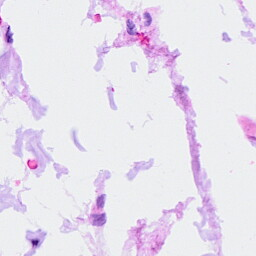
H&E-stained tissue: Ovarian